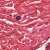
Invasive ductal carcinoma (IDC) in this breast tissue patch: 0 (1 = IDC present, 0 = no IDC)